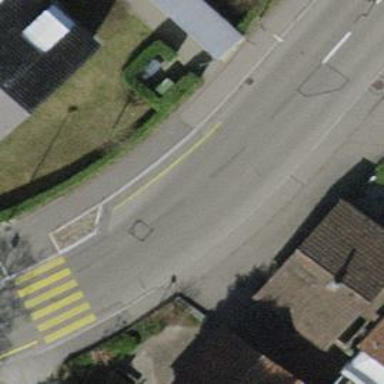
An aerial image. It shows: Residential road with separate asphalt sidewalk.